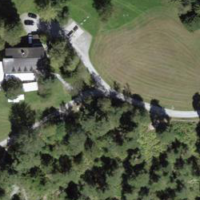
EUNIS habitat code: 44
Species observed at this site:
Turdus philomelos
Fulica atra
Didea fasciata
Lophophanes cristatus
Campanula glomerata
Anas platyrhynchos
Myathropa florea
Fringilla coelebs
Criorhina ranunculi
Poecile palustris
Juniperus communis
Lysandra coridon
Parus major
Erithacus rubecula
Melanargia galathea
Pica pica
Regulus regulus
Dasysyrphus tricinctus
Garrulus glandarius
Anthericum ramosum
Falco tinnunculus
Periparus ater